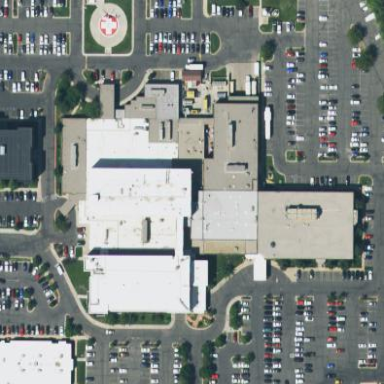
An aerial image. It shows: Healthcare facility identified as hospital.